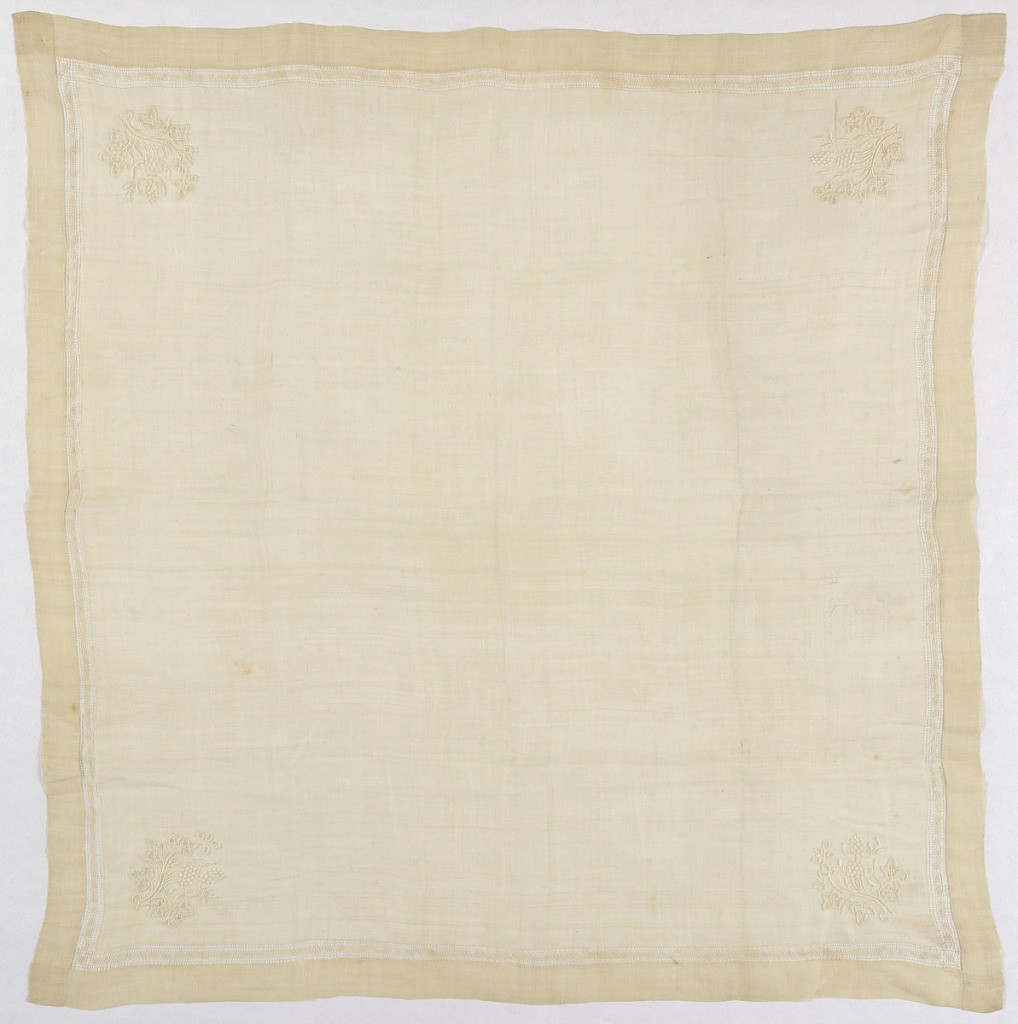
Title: Handkerchief
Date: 1800–1850
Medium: piña (pineapple) fiber, cotton Technique: embroidered
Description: Square handkerchief with a border of drawn work and corners decorated in a vine motif. Hemmed edges.